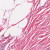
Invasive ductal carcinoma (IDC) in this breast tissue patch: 0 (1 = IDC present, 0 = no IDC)